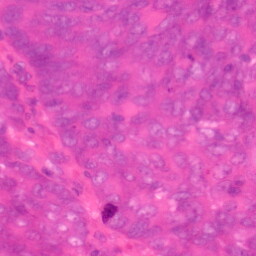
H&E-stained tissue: Colon